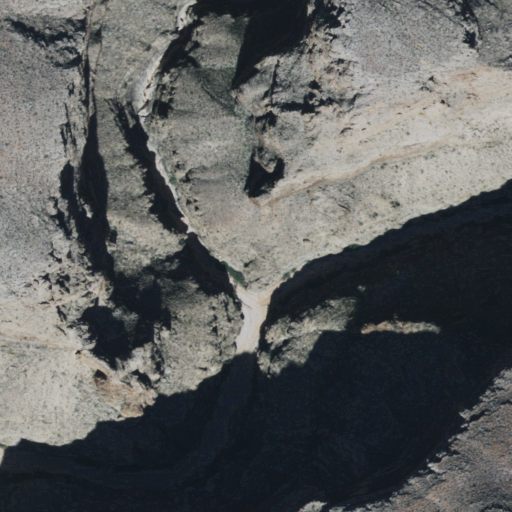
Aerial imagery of valley in Arizona named Andrus Canyon containing shrub and barren land